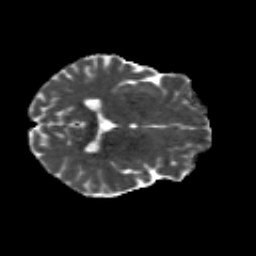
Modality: MD
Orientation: axial
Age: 28
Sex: male
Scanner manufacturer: siemens
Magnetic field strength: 3 T
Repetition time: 8.8 s
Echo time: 0.085 s